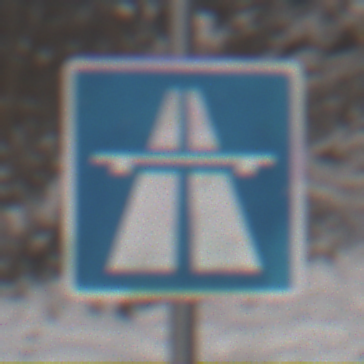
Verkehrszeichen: Autobahn
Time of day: MorningAfternoon
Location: Outdoor (Nature)
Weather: PartlyCloudy
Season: Winter
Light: Natural